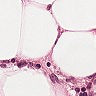
Metastatic tissue present: no